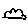
Label: cloud